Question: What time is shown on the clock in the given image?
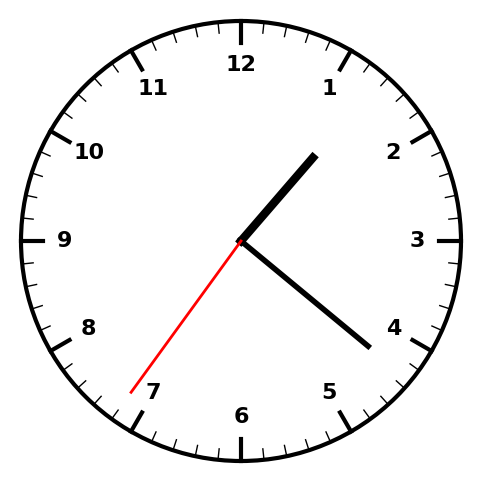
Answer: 01:21:36